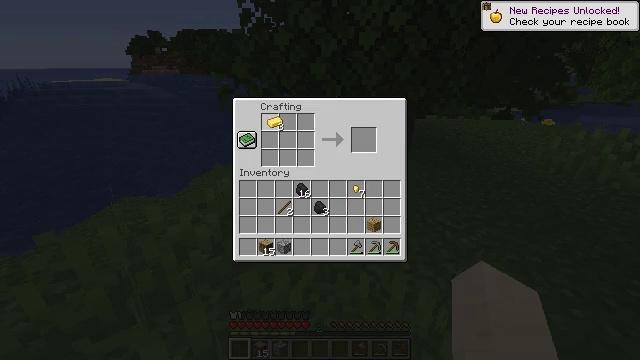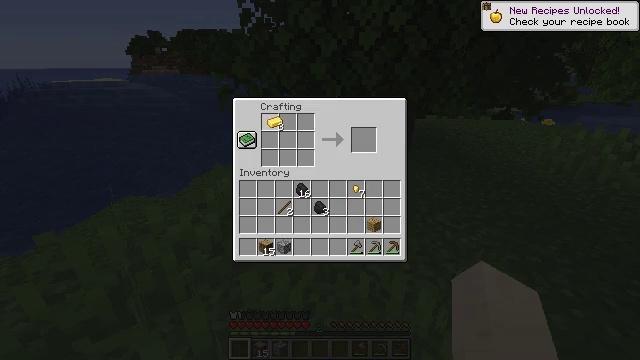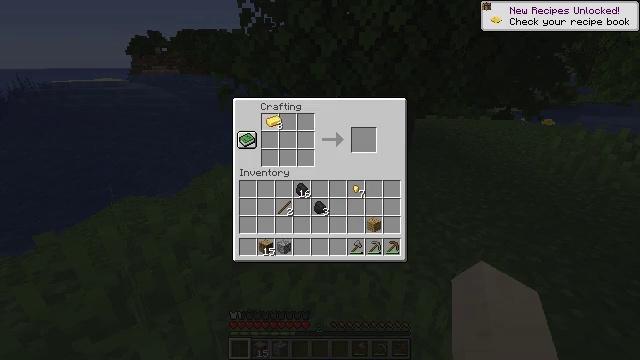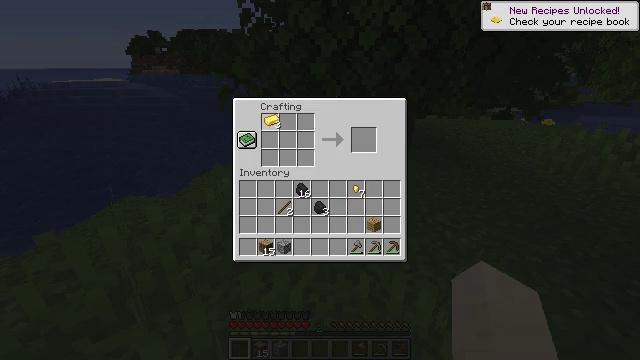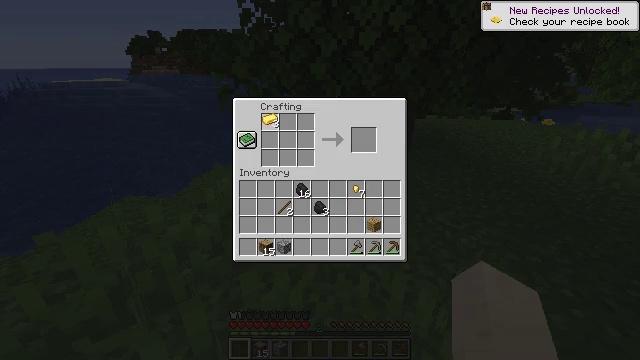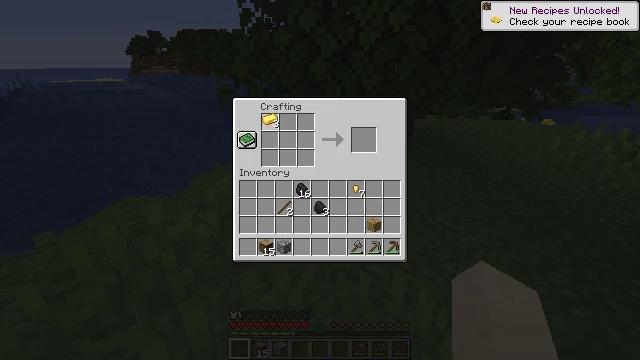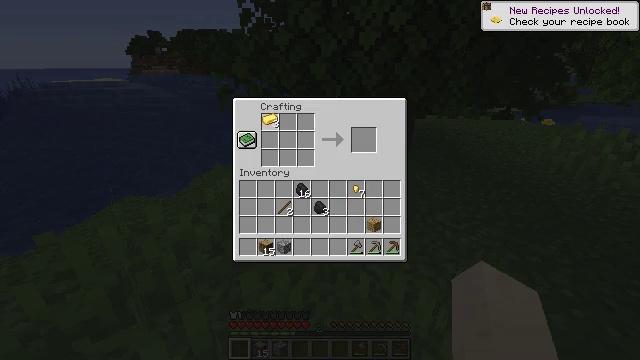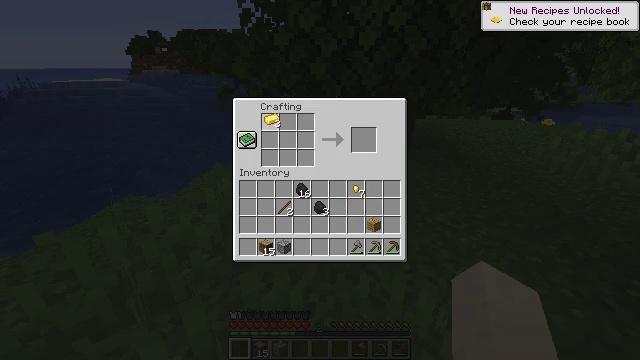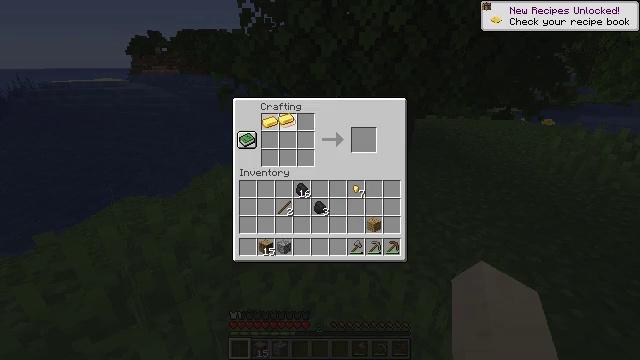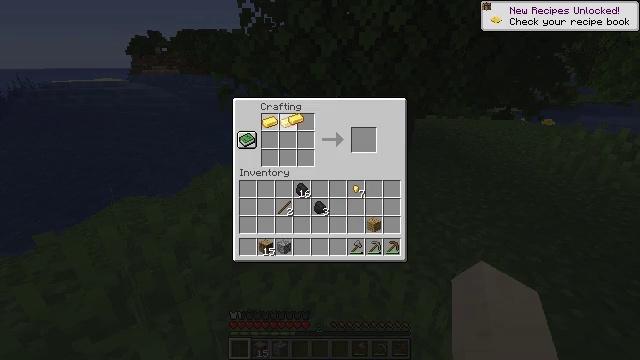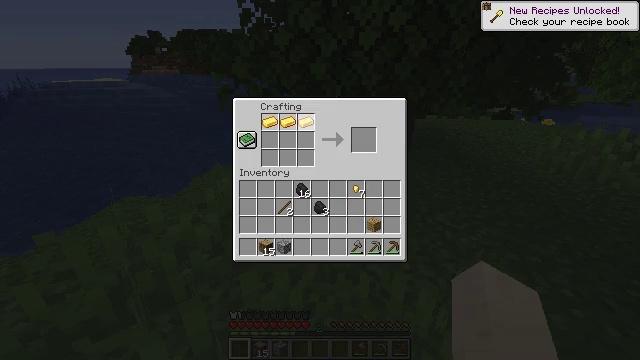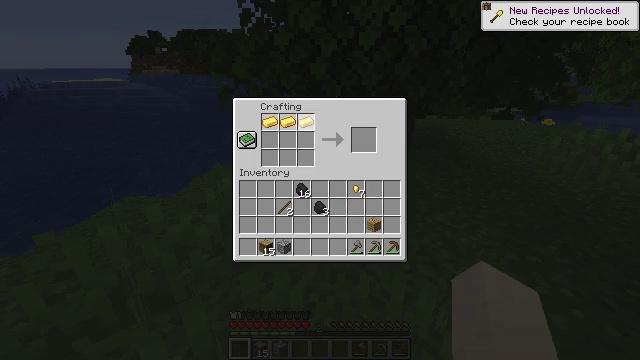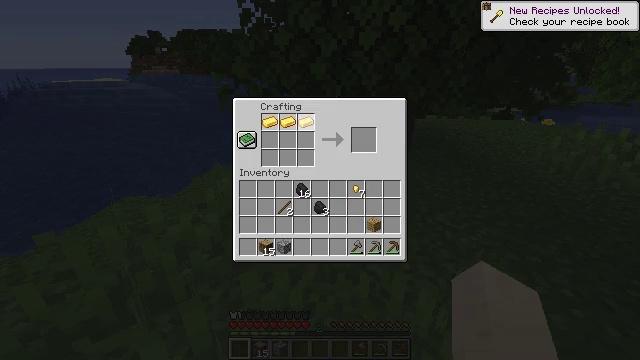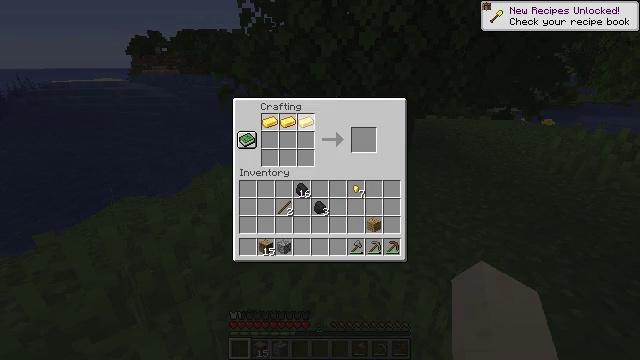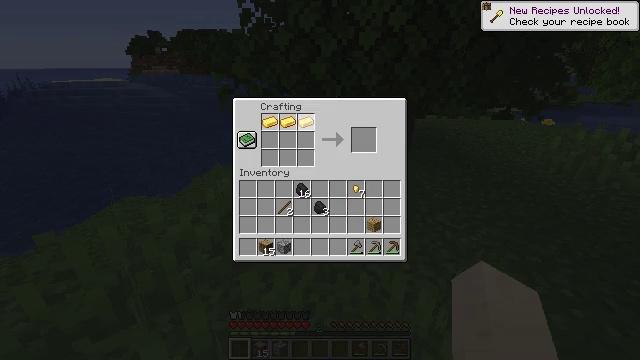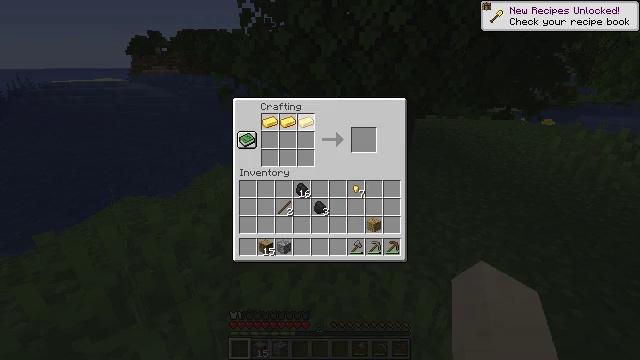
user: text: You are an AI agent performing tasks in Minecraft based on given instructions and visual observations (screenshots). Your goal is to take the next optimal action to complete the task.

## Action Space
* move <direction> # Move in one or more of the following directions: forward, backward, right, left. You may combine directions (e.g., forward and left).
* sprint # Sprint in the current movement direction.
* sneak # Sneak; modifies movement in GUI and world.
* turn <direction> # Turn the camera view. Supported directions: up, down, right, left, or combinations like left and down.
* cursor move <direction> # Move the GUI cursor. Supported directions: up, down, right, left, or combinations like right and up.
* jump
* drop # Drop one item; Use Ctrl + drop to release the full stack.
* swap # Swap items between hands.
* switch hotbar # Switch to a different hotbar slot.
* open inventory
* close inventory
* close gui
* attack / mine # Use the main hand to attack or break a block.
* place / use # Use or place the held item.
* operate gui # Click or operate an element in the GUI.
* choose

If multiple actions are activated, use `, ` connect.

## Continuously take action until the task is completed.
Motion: motion action
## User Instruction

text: Make a golden pickaxe using gold ingots and sticks.
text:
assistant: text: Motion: no_op
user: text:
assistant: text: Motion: no_op
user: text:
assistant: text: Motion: no_op
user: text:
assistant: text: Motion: no_op
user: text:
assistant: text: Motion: choose
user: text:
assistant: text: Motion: choose
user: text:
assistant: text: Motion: choose
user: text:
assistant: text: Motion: cursor move right, choose
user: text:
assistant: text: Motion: cursor move right, choose
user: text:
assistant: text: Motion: cursor move right, choose
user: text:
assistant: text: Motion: choose
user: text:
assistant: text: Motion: choose
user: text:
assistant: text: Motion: choose
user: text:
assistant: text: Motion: choose
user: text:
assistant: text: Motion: choose
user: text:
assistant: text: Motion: no_op
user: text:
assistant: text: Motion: cursor move down
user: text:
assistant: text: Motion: cursor move left and down
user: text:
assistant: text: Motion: cursor move down
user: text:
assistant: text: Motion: cursor move down
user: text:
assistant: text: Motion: no_op
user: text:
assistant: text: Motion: no_op
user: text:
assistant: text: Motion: cursor move down
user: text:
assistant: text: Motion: no_op
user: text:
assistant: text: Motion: operate gui
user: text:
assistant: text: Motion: operate gui
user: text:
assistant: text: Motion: operate gui
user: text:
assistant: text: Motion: cursor move up
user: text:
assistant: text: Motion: cursor move up
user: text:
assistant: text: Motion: cursor move up